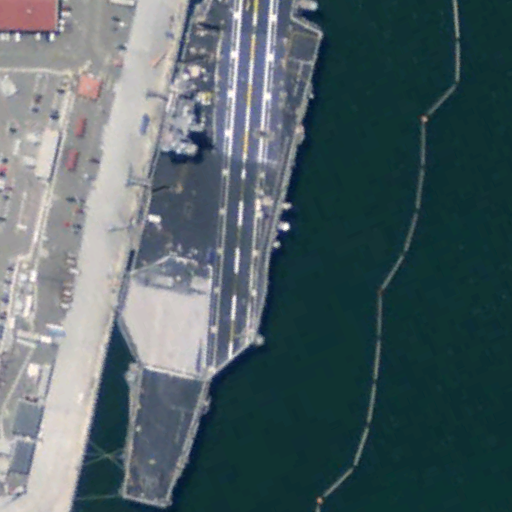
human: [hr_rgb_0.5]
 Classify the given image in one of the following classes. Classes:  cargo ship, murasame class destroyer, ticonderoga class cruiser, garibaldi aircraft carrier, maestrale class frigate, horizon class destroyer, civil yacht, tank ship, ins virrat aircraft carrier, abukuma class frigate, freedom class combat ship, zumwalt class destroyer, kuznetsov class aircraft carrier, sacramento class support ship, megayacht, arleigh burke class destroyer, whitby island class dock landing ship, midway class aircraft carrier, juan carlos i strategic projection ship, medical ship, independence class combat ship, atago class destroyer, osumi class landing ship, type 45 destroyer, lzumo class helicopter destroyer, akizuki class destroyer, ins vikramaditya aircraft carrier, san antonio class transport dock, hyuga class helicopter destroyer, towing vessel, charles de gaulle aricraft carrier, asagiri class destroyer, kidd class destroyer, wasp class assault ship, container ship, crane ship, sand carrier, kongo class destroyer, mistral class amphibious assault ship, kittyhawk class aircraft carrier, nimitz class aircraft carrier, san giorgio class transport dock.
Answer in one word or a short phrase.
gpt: Nimitz class aircraft carrier